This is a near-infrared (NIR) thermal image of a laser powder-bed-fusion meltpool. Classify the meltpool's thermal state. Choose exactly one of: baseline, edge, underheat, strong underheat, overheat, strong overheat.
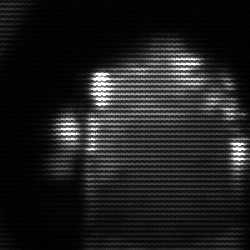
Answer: baseline